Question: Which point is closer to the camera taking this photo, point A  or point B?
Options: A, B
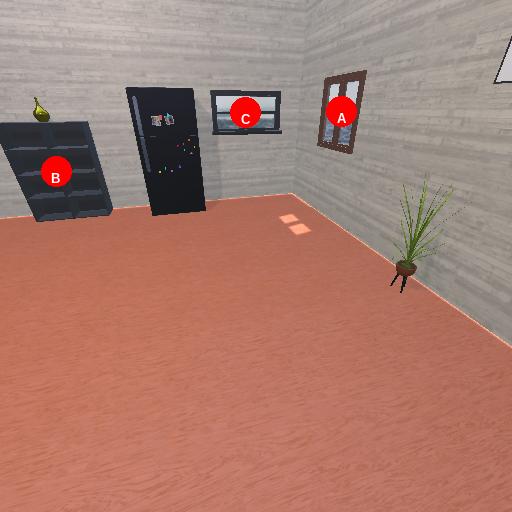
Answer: A